Field crop: maize
Growth stage: 2
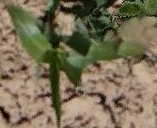
Species: maize